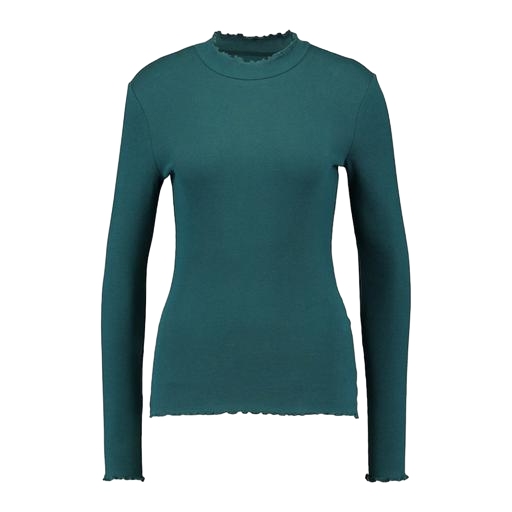
high-neck ribbed-jersey t-shirt, green polo-neck top, longsleeve t-shirt, white background